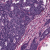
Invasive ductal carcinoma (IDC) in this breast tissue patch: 0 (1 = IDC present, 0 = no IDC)